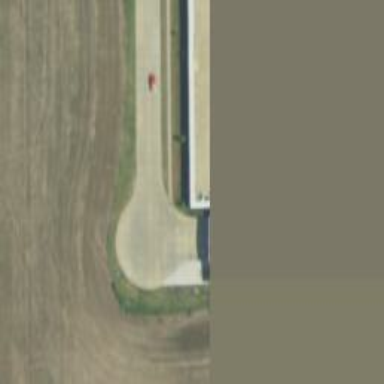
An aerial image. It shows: Driveway.